Question: I am learning Dojo
And trying to create a iWidget on WebShere Application server.
I first tried to create 'Helloworld' widget.
Which got deployed.
Now i want to add template.
I create a 'LoginCmis.html' in Template folder this template is gui for asking Username and password.
'CustomerInteraction.js''onLoad'
'''
<div class = LoginCmis>
<div dojotype="dijit.layout.BorderContainer" id="BorderContainer"
design="headline" style="height: 250px; width: 400px" align="center">
<div preload="true" dojotype="dijit.layout.ContentPane"
region="top">Login CMIS
</div>
<div preload="true" dojotype="dijit.layout.ContentPane" region="centre">
<table class="form">
<tr>
<td>UserName</td>
<td><input type="text" dojotype="dijit.form.ValidationTextBox"
name="username" required="true" maxLength=64 trim="true"
style="width: 200px; text-align: left"
dojoattachpoint="username"/>
</td>
</tr>
<tr>
<td>Password</td>
<td><input type="password" name="password" value=""
dojotype="dijit.form.ValidationTextBox"
style="width: 200px; text-align: left"
dojoattachpoint="password"/>
</td>
</tr>
</table>
</div>
</div>
</div>
'''
in my 'CustomerInteraction.xml' (this was for Hello world do i have to make any changes here) fot the content
'''
<iw:content mode="view">
<![CDATA[
<div id ="helloWorld" > Hello World ! </div>
]]>
</iw:content>
'''
In 'customerInteraction.js'
'''
dojo.provide("helloWorldScope");
dojo.require("dijit._Widget");
dojo.require("dijit._Templated");
dojo.declare("",[ dijit._Widget, dijit._Templated ],{
templateString : dojo<URL>;
msg1: "Hello World Class Loaded",
msg2: "Hello World, again",
onLoad:function() {
alert(this.msg1);
}
});
'''
the folder design look this

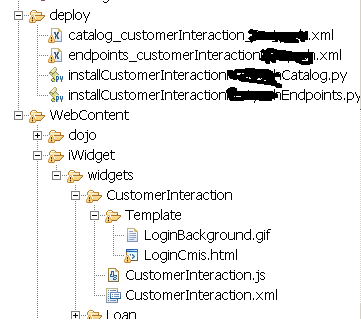
Answer: Add this mixin '_WidgetsInTemplateMixin' to youre declaration.
A widget has no default 'onLoad' function to call / bind. It will however as final stage of constructing itself, call 'startup'
Make sure dojo knows where to look for youre module and make a div with type so that dojo.parser can reckognize it as a widget.
### CustomerInteraction.xml:
'''
<script>
dojo.registerModulePath("iWidgets", "/iWidget");
dojo.require("iWidget.widgets.customerInteraction");
</script>
<div dojoType="iWidget.widgets.customerInteraction"></div> ... </body>
'''
### WebContent/iWidget/widgets/customerInteraction.js
'''
dojo.declare("iWidget.widgets.customerInteraction",[ dijit._Widget, dijit._Templated, dijit._WidgetsInTemplateMixin ],{
....
buildRendering: function() {
// pre-parser point in flow of construction
// add you code here
this.inherited(arguments);
},
startup: function() {
// 'post create' point in flow of construction
// add you code here
this.inherited(arguments);
}
});
'''